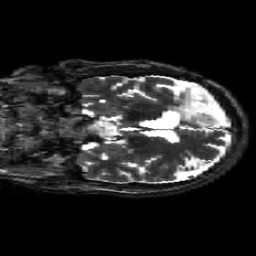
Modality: T2w
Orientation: coronal
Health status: ill
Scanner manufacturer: siemens
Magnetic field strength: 3 T
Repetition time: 7.81 s
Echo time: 0.095 s